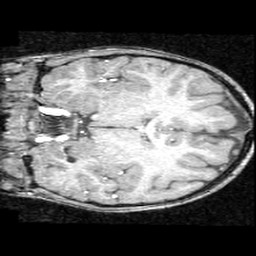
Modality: T1w
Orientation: coronal
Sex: female
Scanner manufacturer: ge
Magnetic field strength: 1.5 T
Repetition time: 21 s
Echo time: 0.008 s